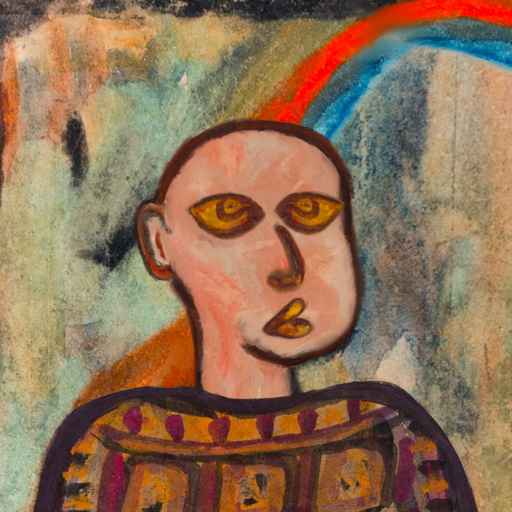
Background: Childish, Head And Neck Side: Roy_Bahadur, Face Side: Comrade, Bust: Doll, Hair Side: Blank, Head Accessory: Blank, Second Necklace: Blank, Necklace: Blank, Baby: Blank